Field crop: maize
Growth stage: 2
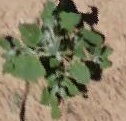
Species: chenopodium